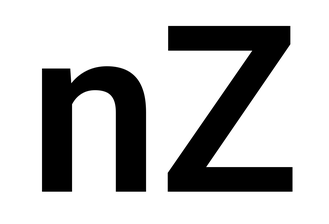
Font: Roboto_SemiBold